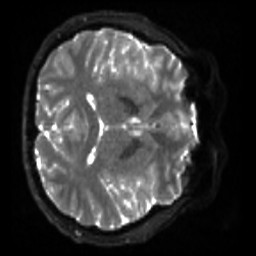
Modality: sbref
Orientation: axial
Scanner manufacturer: siemens
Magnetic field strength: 3 T
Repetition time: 4 s
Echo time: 0.0594 s